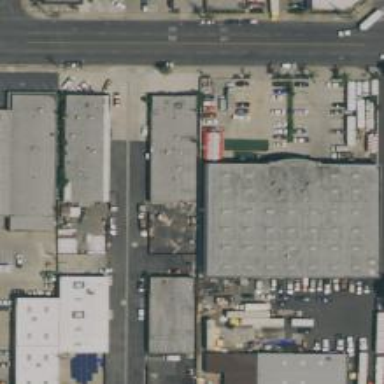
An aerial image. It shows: Warehouse.